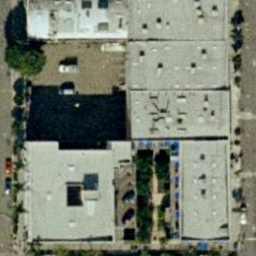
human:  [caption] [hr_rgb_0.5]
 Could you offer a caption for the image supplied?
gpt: There are some buildings with roof parking lot .

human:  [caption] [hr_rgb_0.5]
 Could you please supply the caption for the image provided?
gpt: There are many cars parked in the roof parking lot on the buildings .

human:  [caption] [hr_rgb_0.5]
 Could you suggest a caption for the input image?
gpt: Many cars parked in the roof parking lot on the buildings .

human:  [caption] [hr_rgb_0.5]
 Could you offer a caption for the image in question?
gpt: Buildings and roads .

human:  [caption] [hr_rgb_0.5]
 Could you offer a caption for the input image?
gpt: Buildings with roof parking lot .